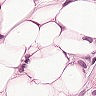
Metastatic tissue present: yes